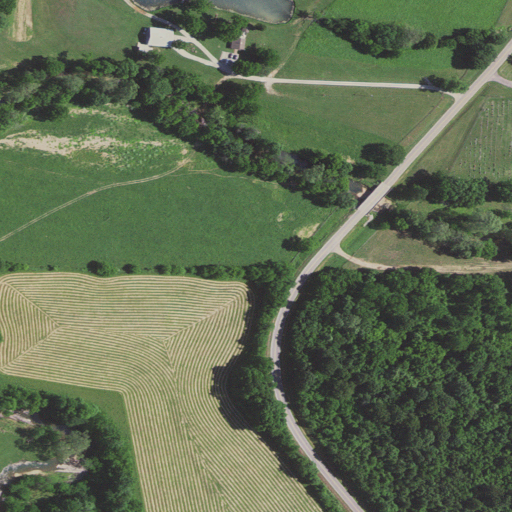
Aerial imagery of valley in Missouri named Edmondson Hollow containing pasture, deciduous forest, open development, low intensity development, medium intensity development, and open water